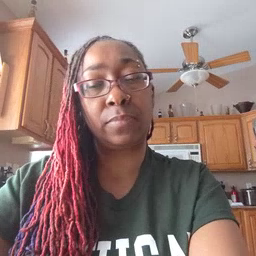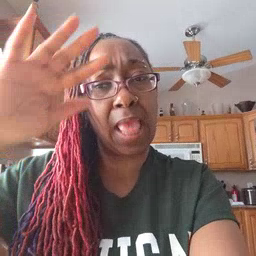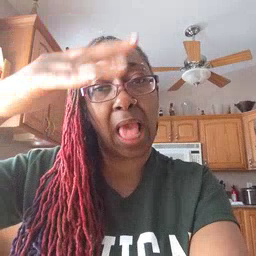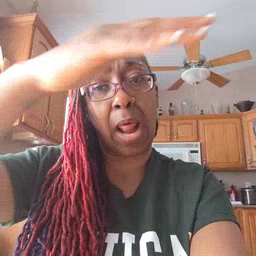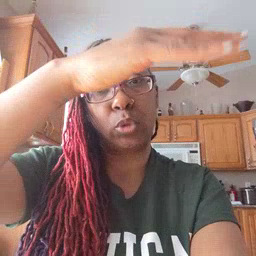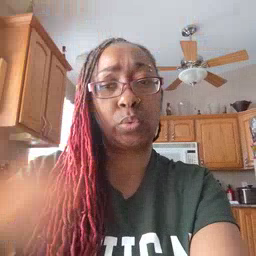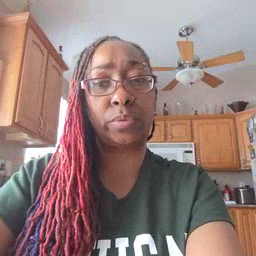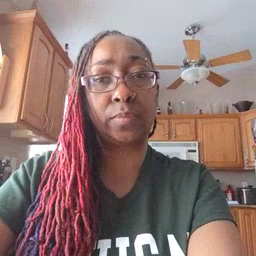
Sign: helicopter